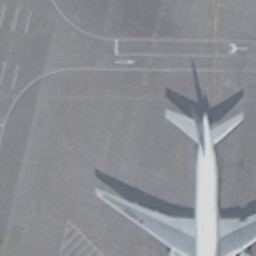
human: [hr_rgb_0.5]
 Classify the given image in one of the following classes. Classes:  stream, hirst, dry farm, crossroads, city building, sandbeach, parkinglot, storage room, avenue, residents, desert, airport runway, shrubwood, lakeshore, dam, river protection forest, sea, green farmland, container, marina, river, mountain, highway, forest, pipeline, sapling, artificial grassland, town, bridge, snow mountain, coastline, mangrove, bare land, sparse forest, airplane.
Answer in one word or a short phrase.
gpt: airplane